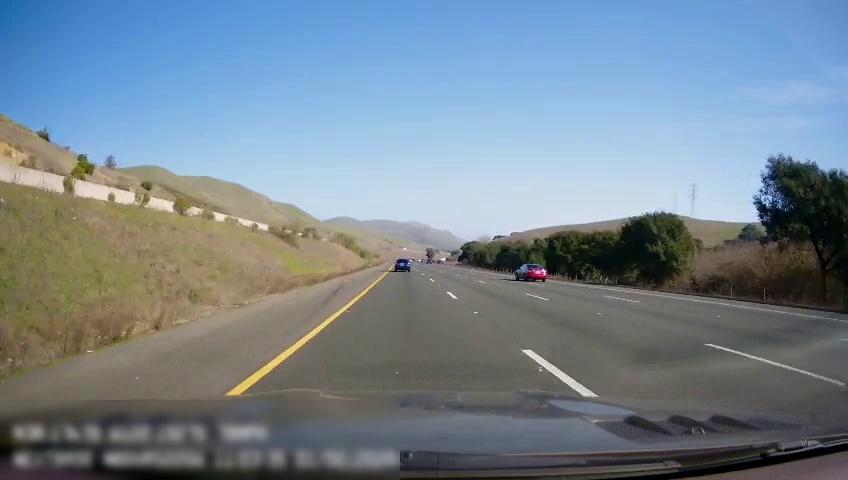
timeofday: Day
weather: Sunny
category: Drivable Space
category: Vehicles | Car
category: Vehicles | Car
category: Lanes | Alternate Lane
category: Lanes | Alternate Lane
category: Lanes | Alternate Lane
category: Lanes | Current Lane
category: Lanes | Alternate Lane